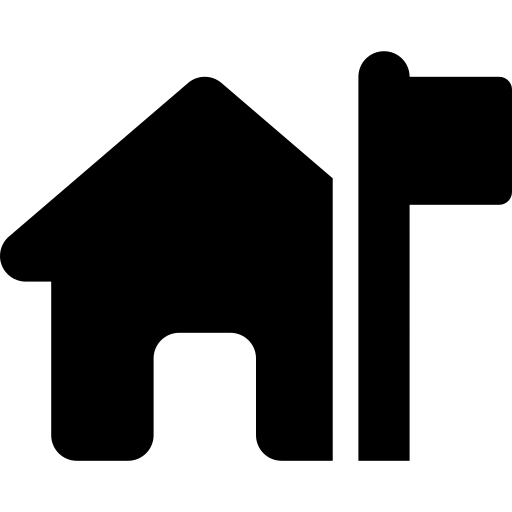
Tags: icon, FontAwesome, fa-icon, solid, house, flag